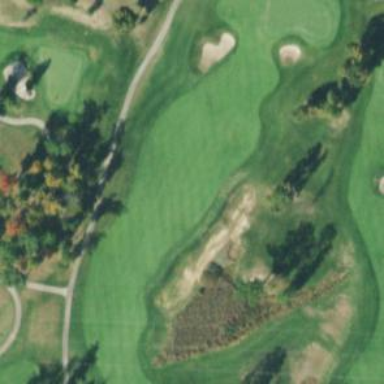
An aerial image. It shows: Golf bunker filled with natural sand.